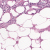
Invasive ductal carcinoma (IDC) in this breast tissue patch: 0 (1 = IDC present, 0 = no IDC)